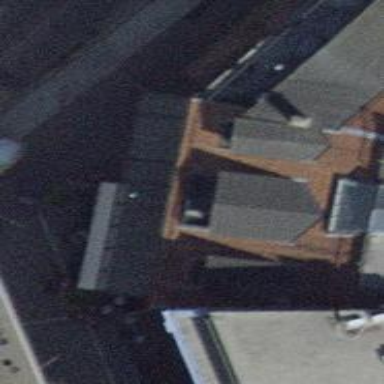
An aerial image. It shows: Café.